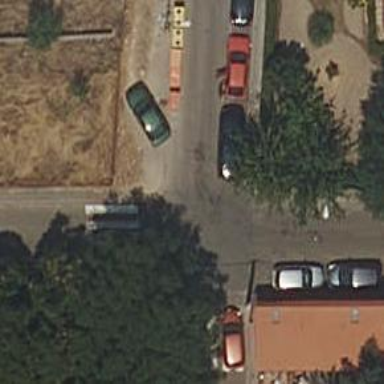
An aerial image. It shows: Smooth asphalt road in residential area.